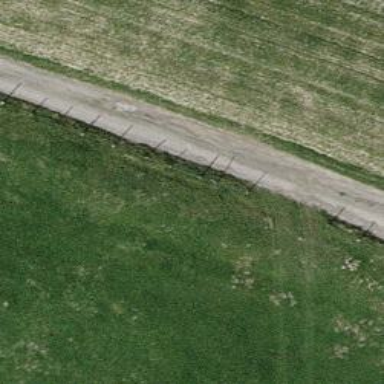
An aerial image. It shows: Unpaved track with grade2 quality type.